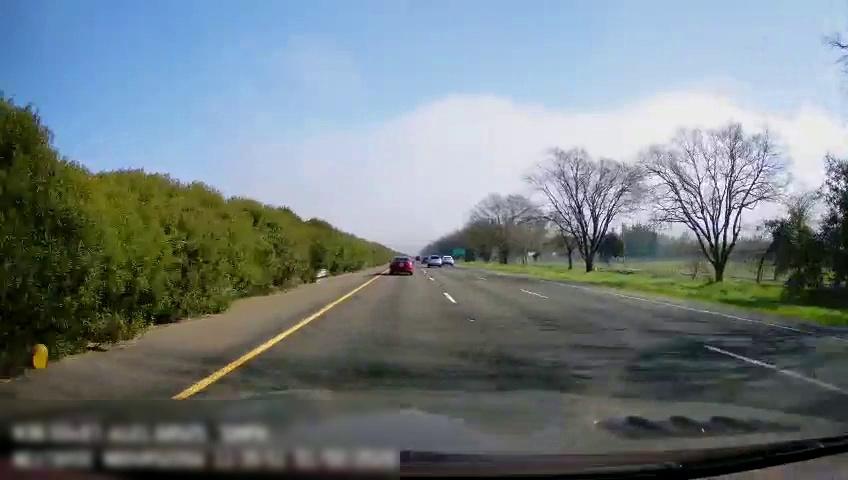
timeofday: Day
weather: Sunny
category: Drivable Space
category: Vehicles | Car
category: Vehicles | SUV
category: Vehicles | SUV
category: Vehicles | Car
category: Lanes | Current Lane
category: Lanes | Current Lane
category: Lanes | Alternate Lane
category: Lanes | Alternate Lane
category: Traffic | Signs